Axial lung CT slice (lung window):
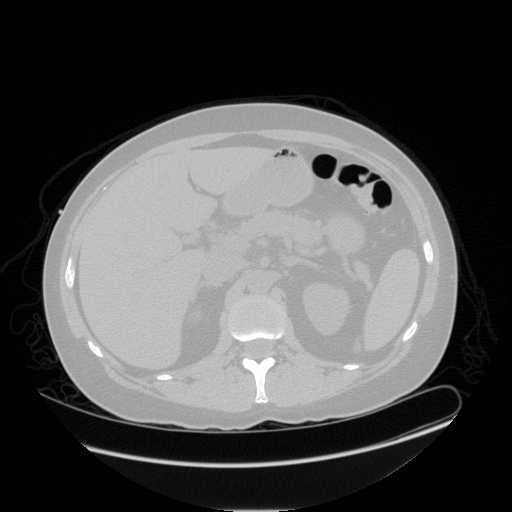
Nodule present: no